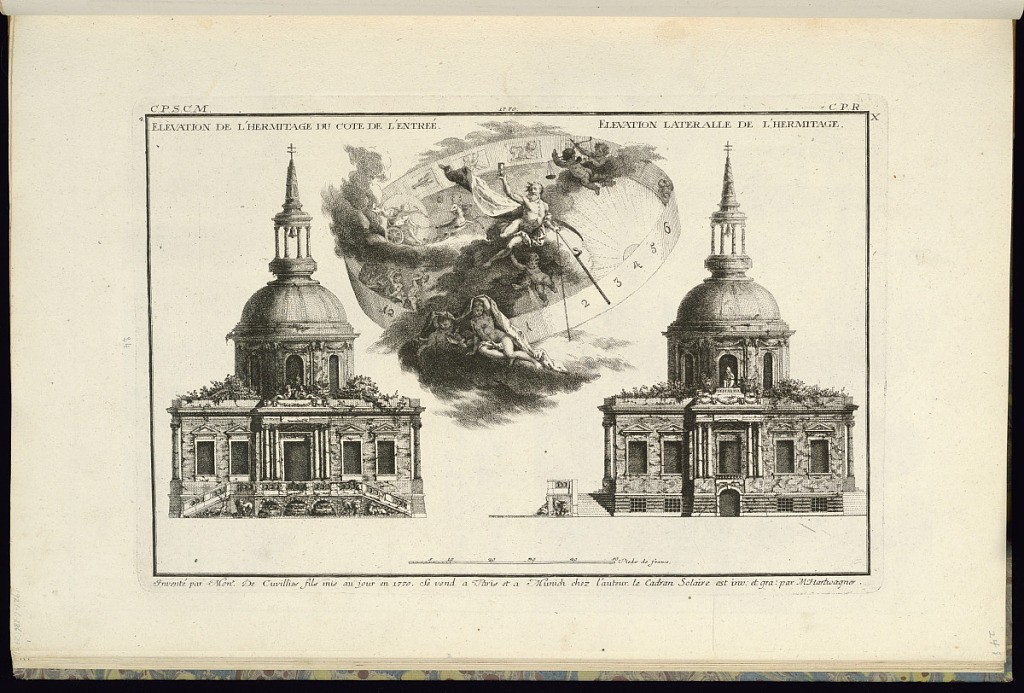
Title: Two Architectural Elevations of the Hermitage
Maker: François de Cuvilliés the younger, German, 1731 - 1777
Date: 1770
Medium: Etching and engraving on paper
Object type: Print
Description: Two exterior elevations for a building featuring a dome topped with a cupola. An allegorical vignette in between the two elevations featuring figures and putti within clouds encircled by a ring with numbers and astrological signs. The plate is titled, signed, numbered, and dated.